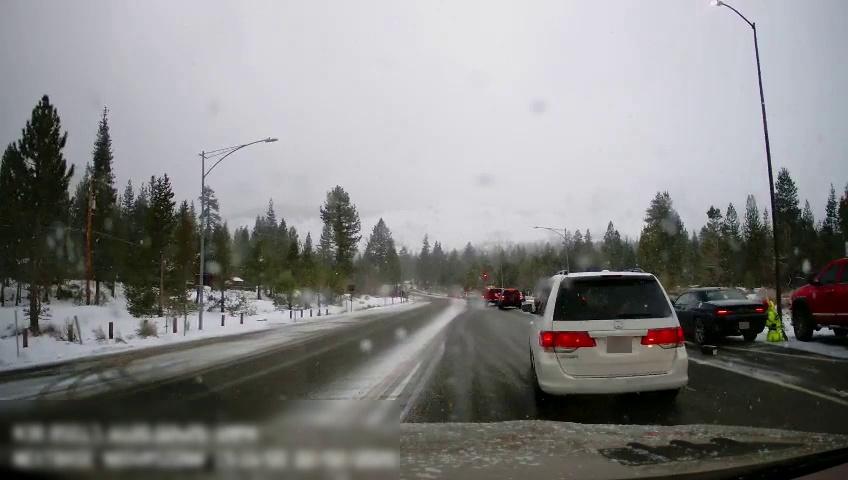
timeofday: Day
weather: Snowy
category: Drivable Space
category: Vehicles | Van
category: Vehicles | Truck
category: Pedestrians
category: Vehicles | Car
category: Vehicles | SUV
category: Vehicles | Truck
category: Lanes | Current Lane
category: Lanes | Alternate Lane
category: Lanes | Alternate Lane
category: Lanes | Alternate Lane
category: Traffic | Signs